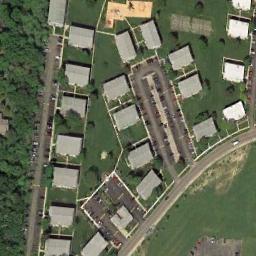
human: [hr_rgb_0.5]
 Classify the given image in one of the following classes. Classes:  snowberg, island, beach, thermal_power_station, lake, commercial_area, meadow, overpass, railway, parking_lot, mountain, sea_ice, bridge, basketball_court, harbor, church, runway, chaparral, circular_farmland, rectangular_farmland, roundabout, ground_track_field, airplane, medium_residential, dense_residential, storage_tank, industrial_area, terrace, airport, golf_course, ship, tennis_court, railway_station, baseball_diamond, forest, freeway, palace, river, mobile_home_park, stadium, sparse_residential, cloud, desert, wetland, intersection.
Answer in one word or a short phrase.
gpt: medium_residential